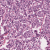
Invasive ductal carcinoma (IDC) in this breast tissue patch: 1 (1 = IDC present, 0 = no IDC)